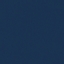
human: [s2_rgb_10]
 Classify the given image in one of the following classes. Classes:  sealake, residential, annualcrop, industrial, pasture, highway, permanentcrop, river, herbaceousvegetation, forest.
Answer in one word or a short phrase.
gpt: SeaLake